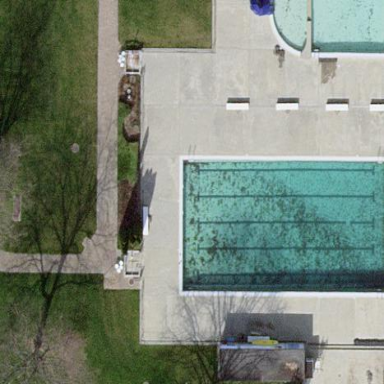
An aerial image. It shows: Swimming pool located in leisure land.